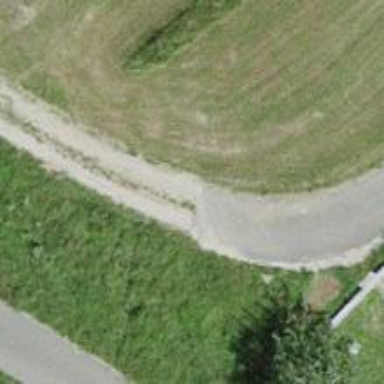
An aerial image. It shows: Gravel track with grade2 tracktype.